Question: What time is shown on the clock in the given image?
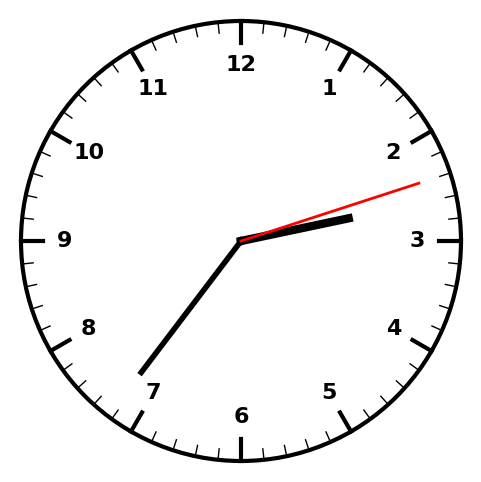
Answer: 02:36:12